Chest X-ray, AP view. Patient: 15 years old, sex M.
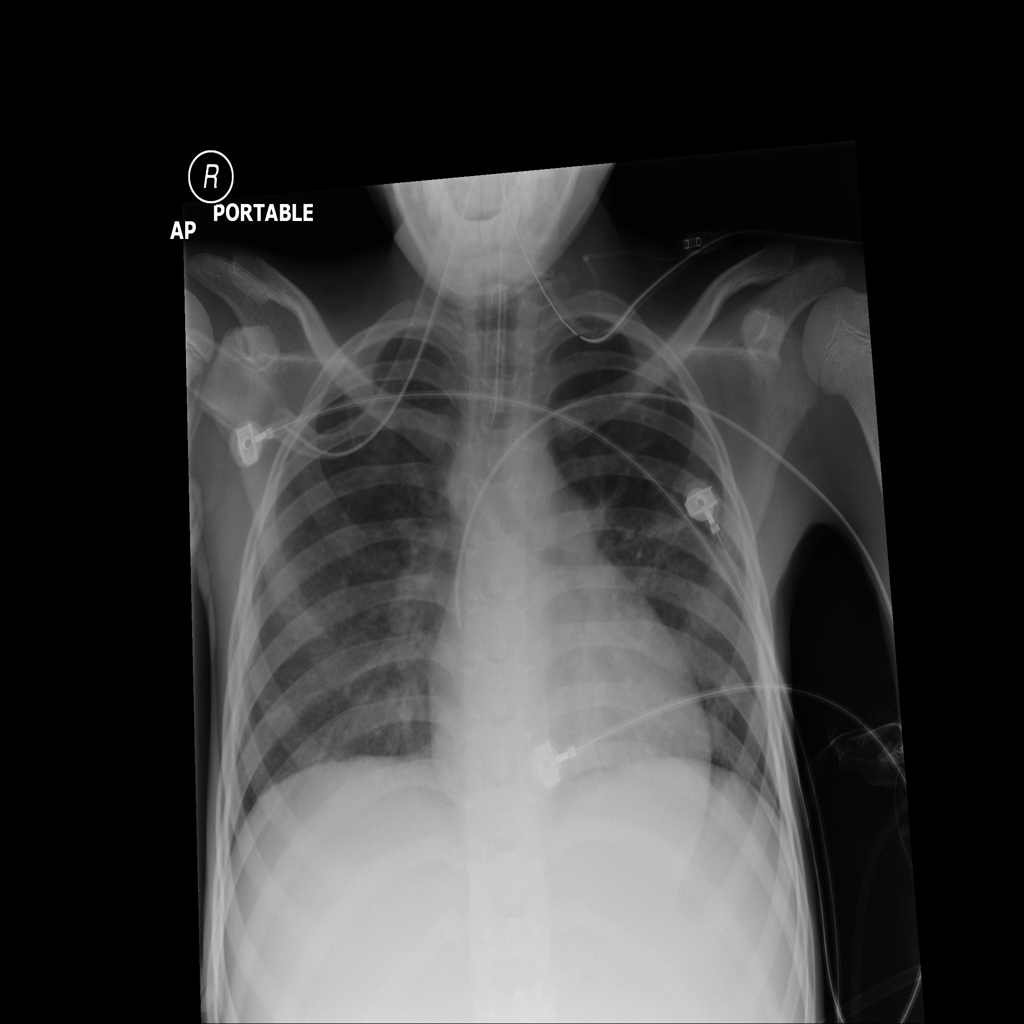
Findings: No Finding